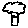
Label: tree